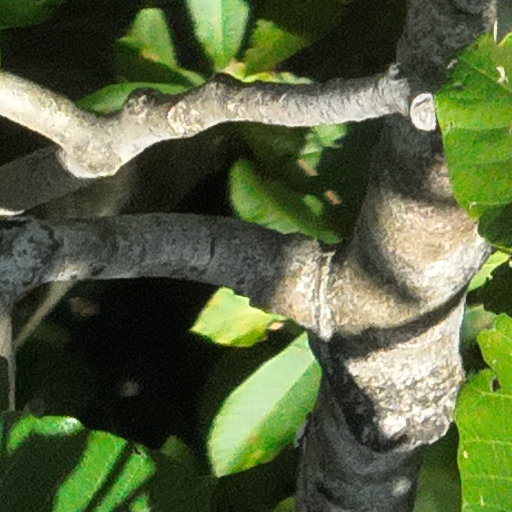
Species: Ochroma pyramidale
GBIF accepted scientific name: Ochroma pyramidale
Crown area (m\u00b2): 131.004